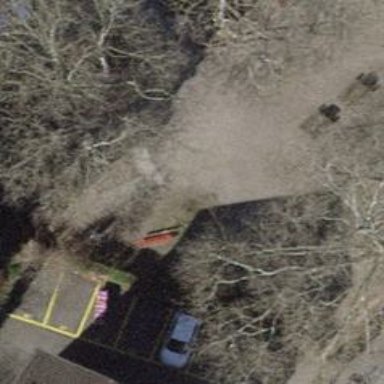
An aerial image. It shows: Red bench.